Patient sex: M
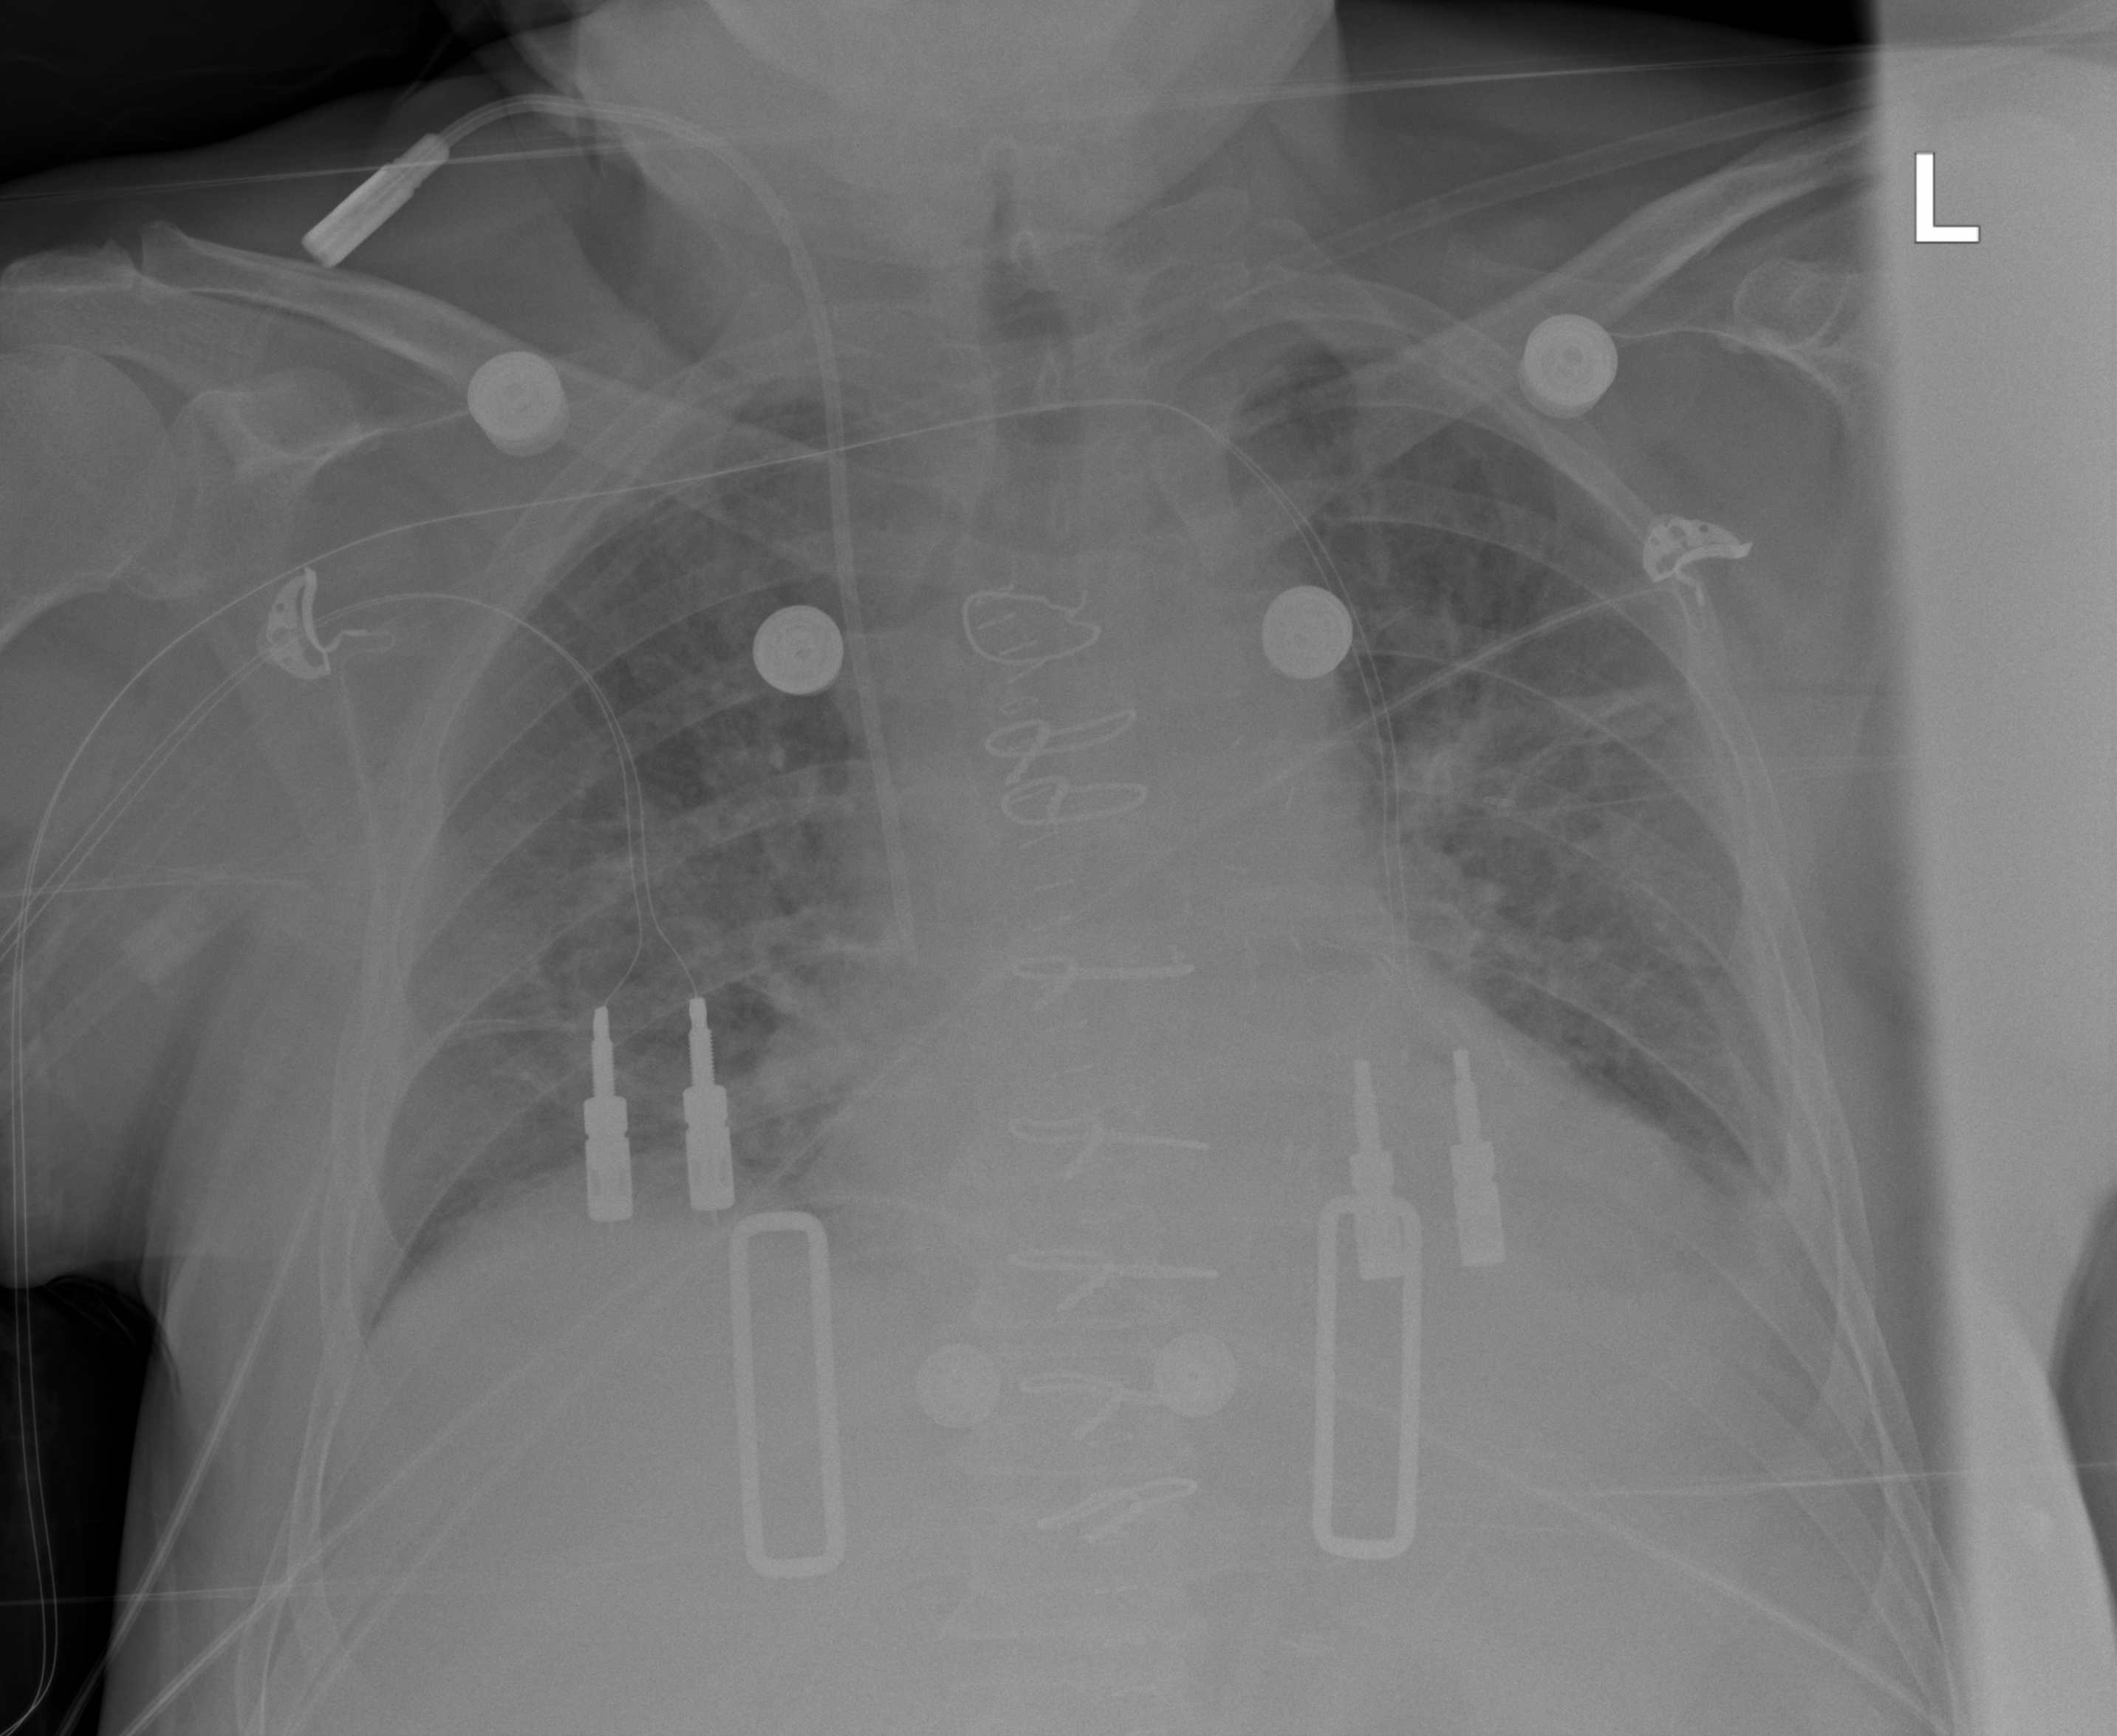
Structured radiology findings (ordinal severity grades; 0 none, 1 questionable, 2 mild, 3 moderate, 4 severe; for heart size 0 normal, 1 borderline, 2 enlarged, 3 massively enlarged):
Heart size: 1
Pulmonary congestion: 1
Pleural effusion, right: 0
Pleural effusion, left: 2
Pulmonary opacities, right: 2
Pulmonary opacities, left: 2
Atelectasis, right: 2
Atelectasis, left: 2